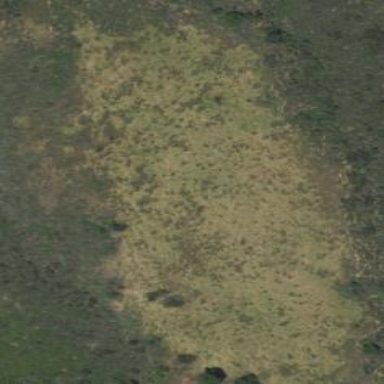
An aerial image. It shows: Natural grassland covered with grass.